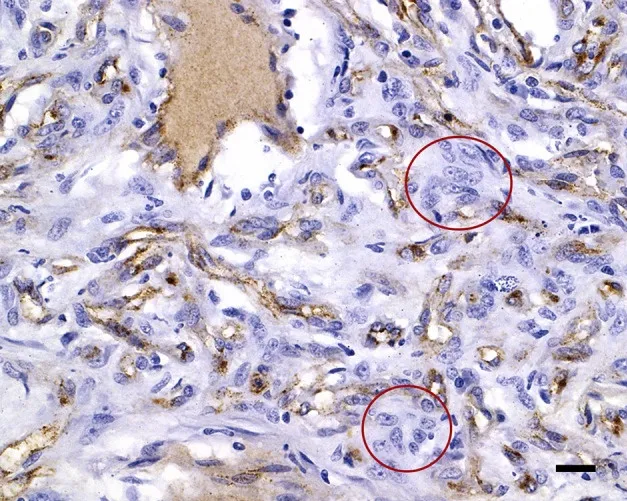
von Willebrand factor immunolabels the capillary endothelial cell cytoplasm of the capillaries, with negative interstitial cells (red circles); 20 mum scale bar vWF, 40x.
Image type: pathology (immunostaining)